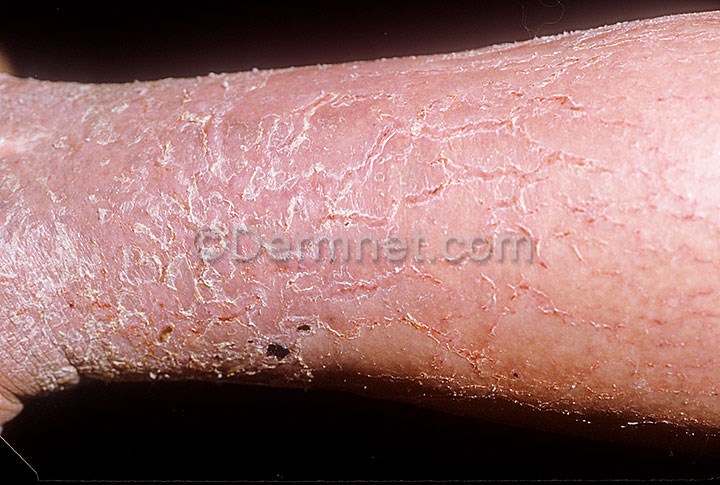
Disease: Eczema Photos